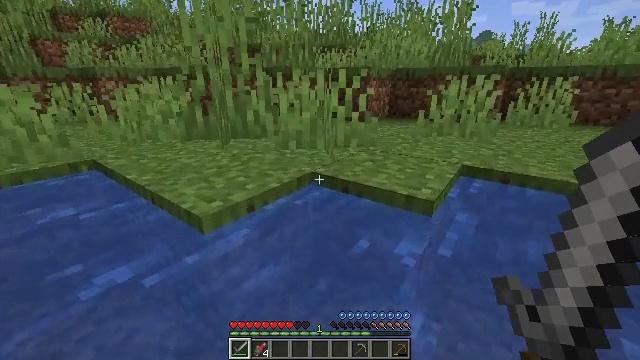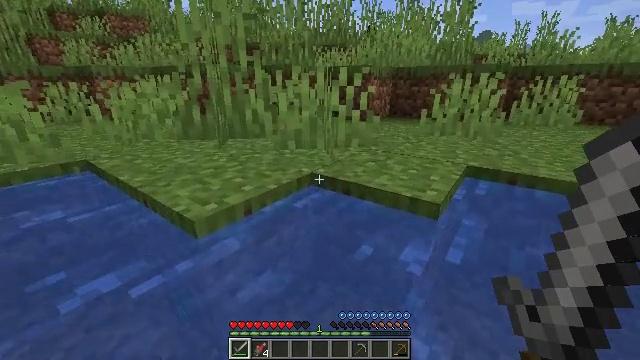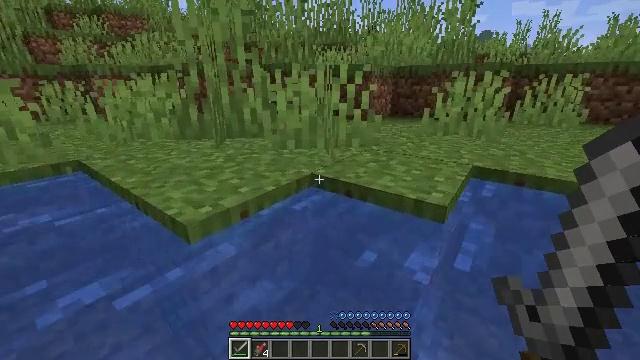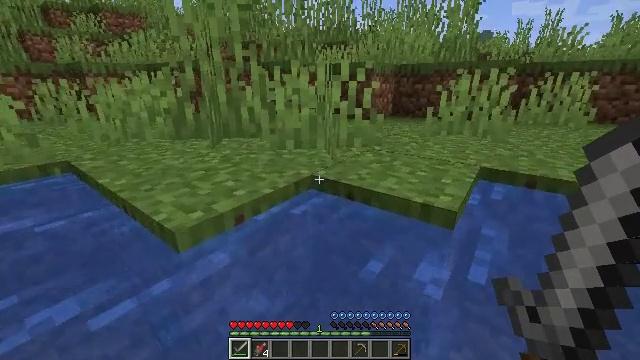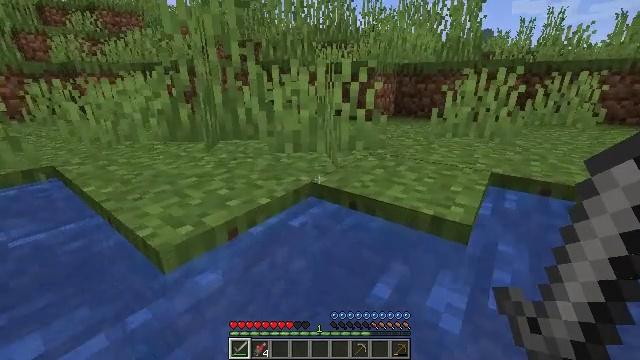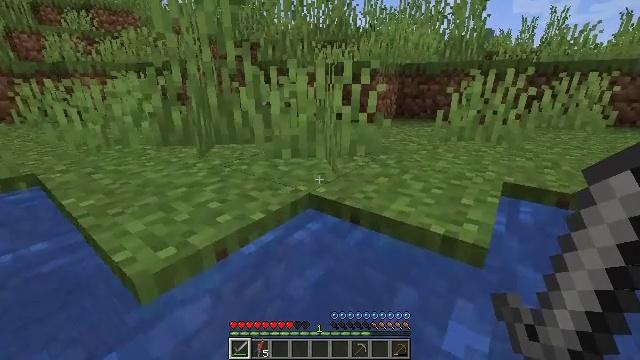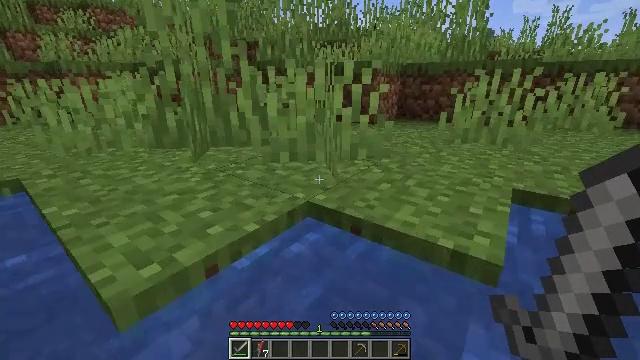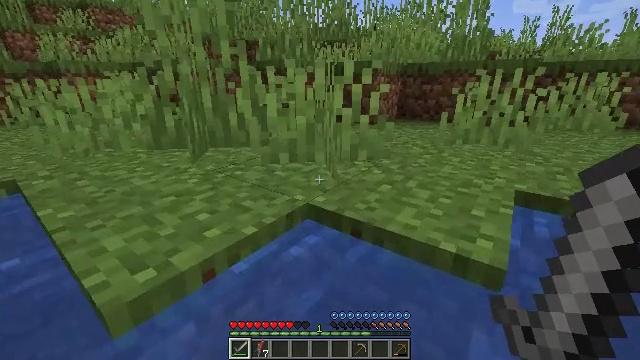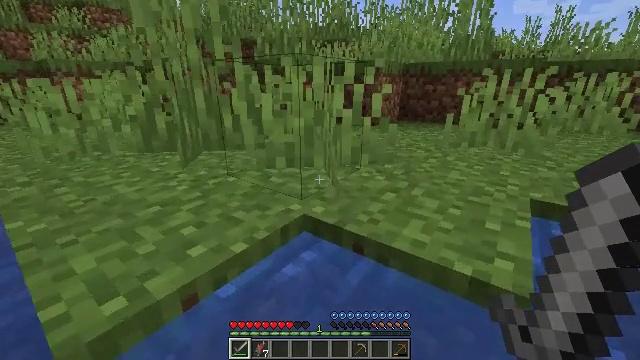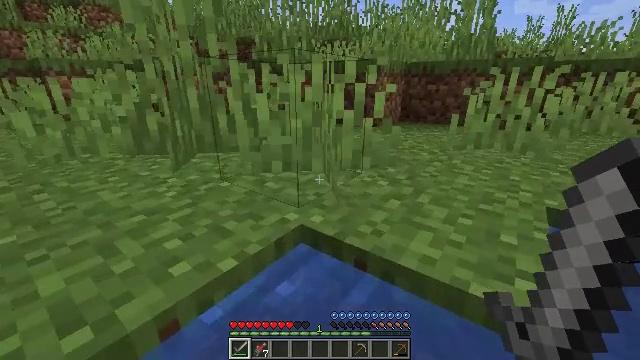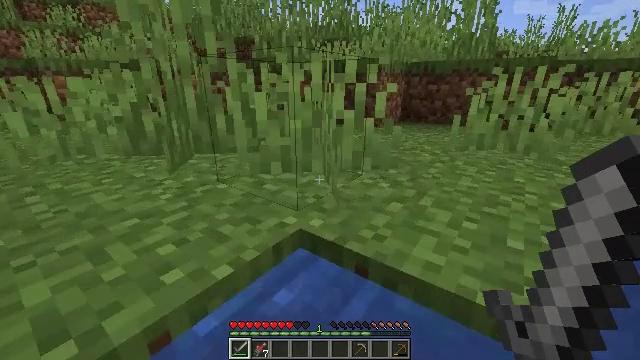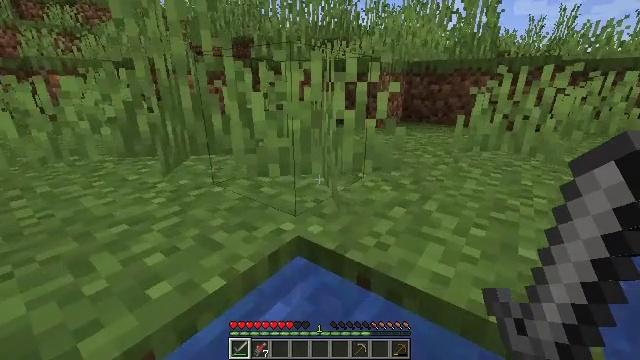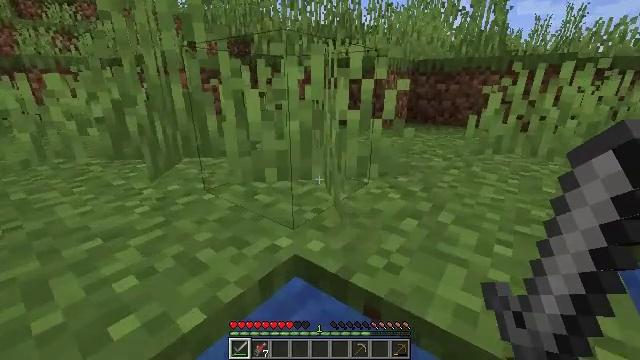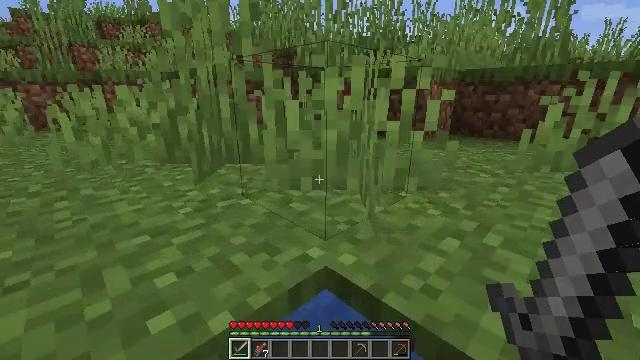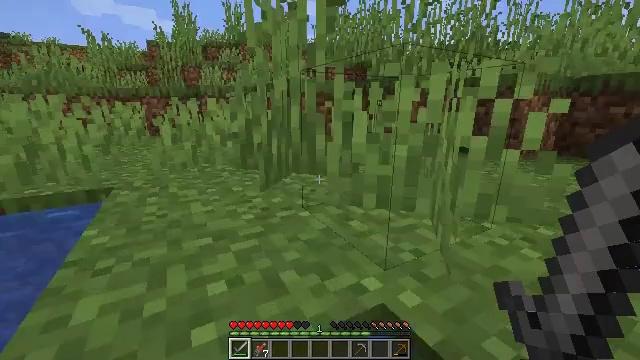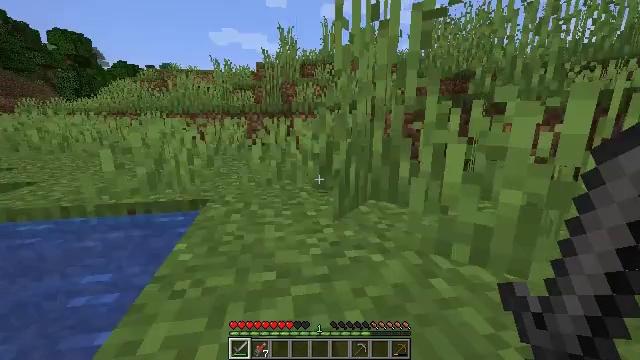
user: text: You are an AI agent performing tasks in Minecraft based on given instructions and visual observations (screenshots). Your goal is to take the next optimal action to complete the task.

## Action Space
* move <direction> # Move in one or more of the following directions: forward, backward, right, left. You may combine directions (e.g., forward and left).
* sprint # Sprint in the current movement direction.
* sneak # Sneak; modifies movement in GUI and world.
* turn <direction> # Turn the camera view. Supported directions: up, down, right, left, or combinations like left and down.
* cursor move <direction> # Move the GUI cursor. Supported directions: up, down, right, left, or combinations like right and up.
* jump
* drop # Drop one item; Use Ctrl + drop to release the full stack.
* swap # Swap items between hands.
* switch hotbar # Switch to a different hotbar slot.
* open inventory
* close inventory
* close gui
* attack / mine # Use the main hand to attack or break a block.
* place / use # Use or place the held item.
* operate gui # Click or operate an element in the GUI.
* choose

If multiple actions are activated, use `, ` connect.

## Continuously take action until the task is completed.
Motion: motion action
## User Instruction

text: Hunt fish.
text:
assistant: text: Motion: move forward
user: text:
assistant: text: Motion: move forward
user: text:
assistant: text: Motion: move forward
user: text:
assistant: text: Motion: move forward
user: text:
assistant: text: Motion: move forward
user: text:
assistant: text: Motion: move forward
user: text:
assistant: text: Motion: move forward
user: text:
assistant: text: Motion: move forward
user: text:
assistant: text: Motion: move forward
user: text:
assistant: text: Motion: move forward
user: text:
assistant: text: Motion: move forward
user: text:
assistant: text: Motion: move forward
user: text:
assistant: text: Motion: move forward, turn left and up
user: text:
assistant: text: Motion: move forward, turn left and up, jump
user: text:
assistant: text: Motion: move forward, turn left and up, jump
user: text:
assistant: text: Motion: move forward, turn left, jump
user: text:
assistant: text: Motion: move forward, turn left, jump
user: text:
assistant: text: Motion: move forward, turn down, jump
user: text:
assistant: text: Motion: move forward, turn down, jump
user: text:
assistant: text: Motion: move forward, jump
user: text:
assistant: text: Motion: move forward, jump
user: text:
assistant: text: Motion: move forward, jump
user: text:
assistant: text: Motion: move forward, jump
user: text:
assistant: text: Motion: move forward, jump
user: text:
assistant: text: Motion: move forward, jump
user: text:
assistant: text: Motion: move forward, turn left and up, jump
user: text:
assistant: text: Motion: move forward and move right, turn left and up
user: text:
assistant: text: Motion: move forward and move right, turn left
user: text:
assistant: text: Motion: move forward and move right, turn left
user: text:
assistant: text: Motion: move forward and move right, turn left